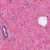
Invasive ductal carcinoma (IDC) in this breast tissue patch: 0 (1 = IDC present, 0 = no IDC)